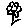
Label: flower